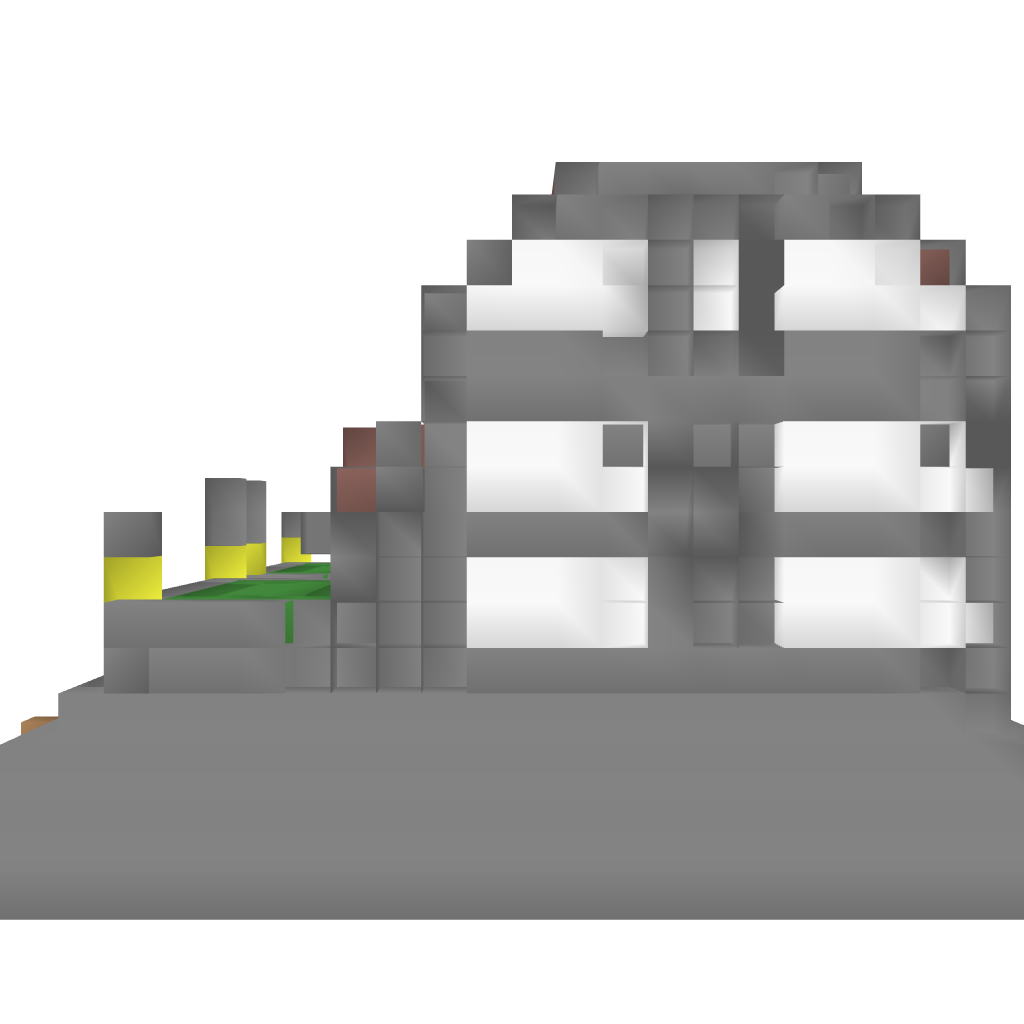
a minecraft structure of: Mountain house high quality